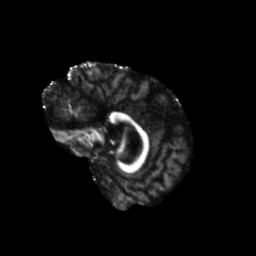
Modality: FA
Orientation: sagittal
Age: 68
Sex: female
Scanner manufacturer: siemens
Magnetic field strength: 3 T
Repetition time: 5.47 s
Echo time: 0.0854 s